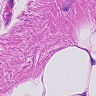
Metastatic tissue present: no